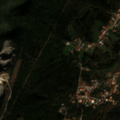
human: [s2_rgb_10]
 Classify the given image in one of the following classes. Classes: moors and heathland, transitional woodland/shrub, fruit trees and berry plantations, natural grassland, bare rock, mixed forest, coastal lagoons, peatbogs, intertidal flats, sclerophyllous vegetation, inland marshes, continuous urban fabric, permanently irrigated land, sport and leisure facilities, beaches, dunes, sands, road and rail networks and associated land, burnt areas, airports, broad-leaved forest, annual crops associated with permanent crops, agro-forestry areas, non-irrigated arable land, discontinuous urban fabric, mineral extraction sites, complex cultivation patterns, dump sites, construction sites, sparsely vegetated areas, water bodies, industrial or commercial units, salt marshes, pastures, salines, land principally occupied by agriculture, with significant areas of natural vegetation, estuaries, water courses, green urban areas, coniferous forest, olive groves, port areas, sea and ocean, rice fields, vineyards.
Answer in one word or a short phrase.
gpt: discontinuous urban fabric, complex cultivation patterns, land principally occupied by agriculture, with significant areas of natural vegetation, sclerophyllous vegetation, transitional woodland/shrub